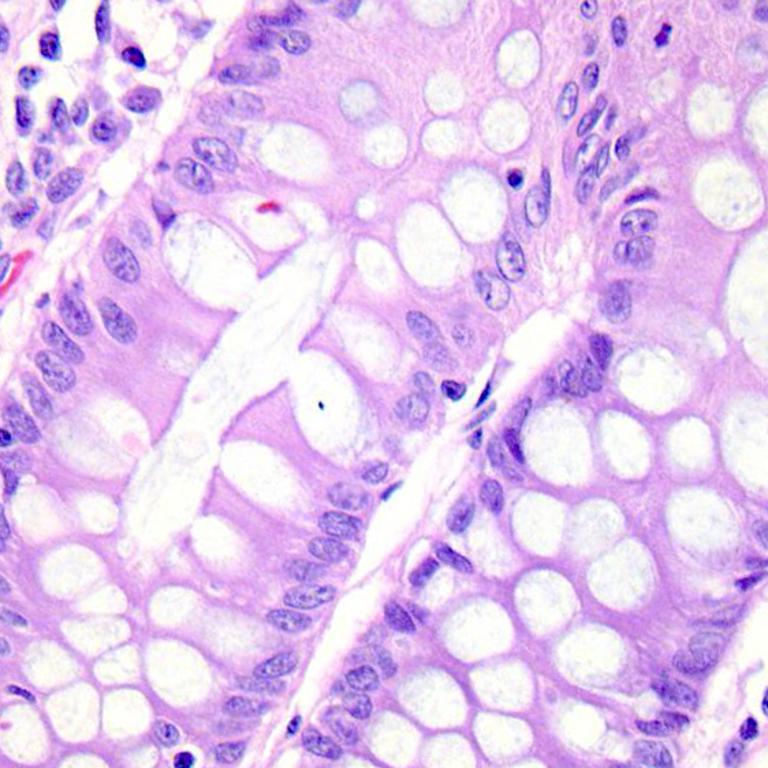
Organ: colon
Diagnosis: benign